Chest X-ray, AP view. Patient: 23 years old, sex M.
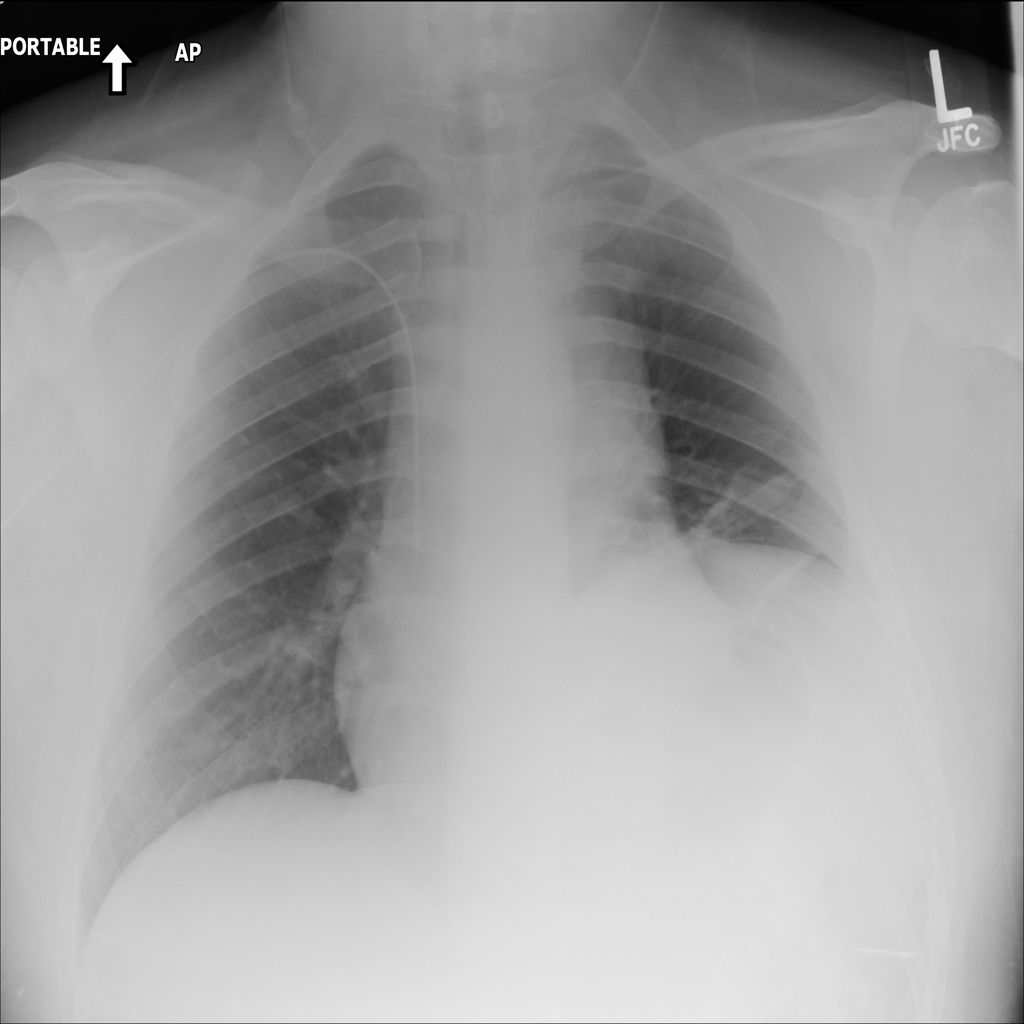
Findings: No Finding